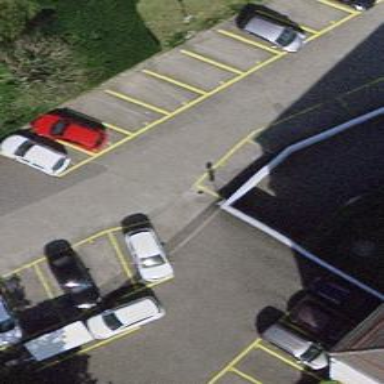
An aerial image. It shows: Street-side parking area.